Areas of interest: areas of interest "Sibo Badminton"
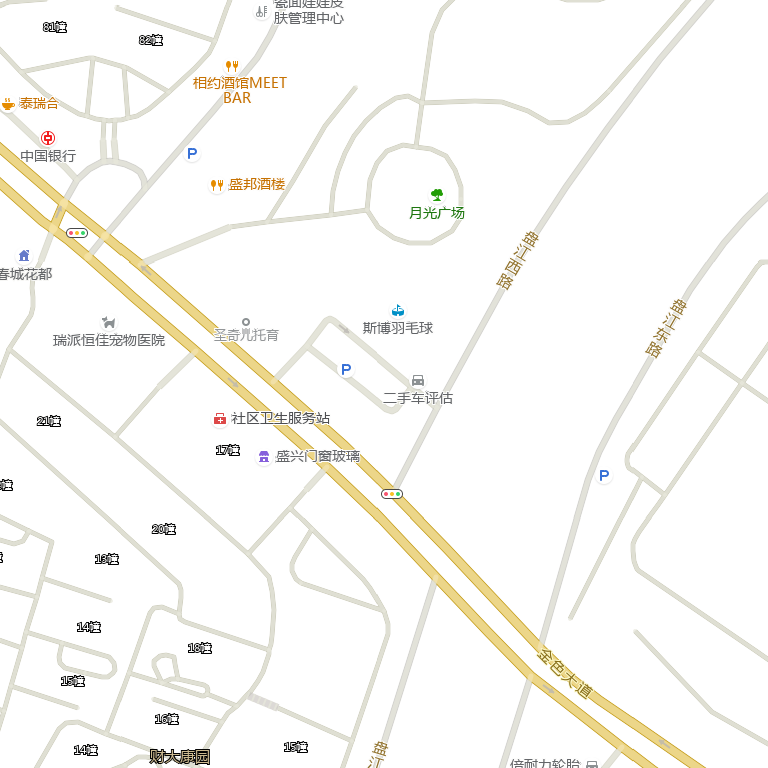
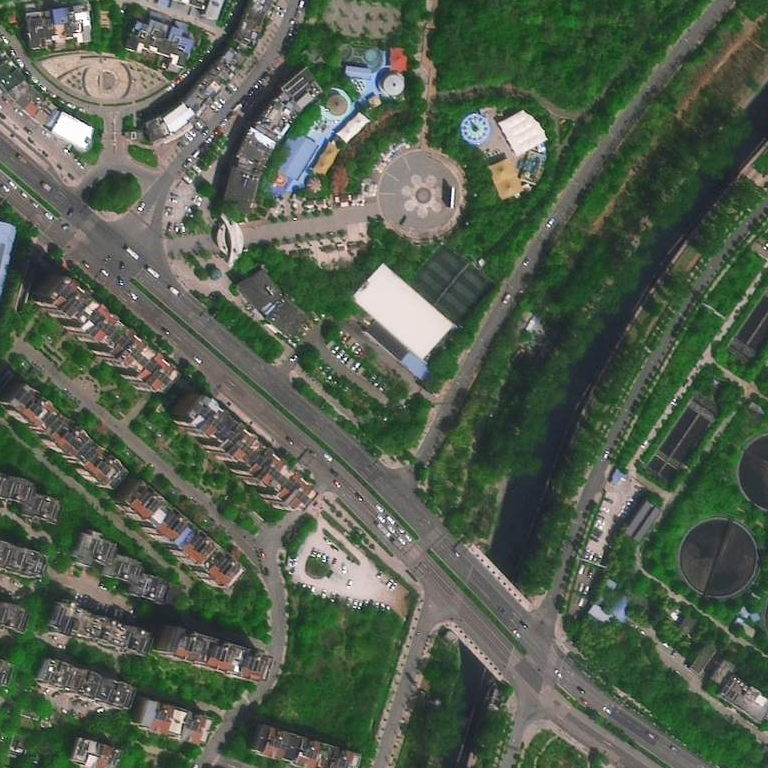